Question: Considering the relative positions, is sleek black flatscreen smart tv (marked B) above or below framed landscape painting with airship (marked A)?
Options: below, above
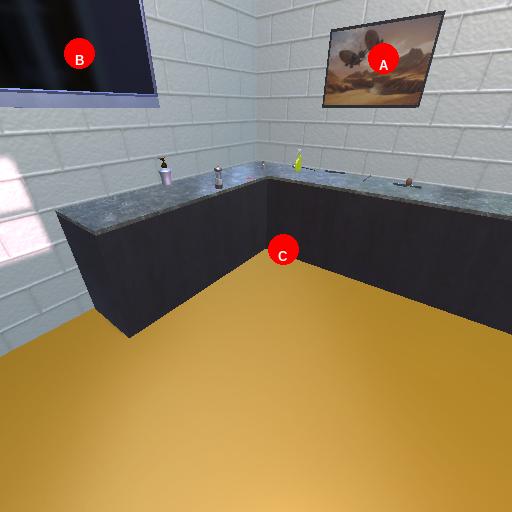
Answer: below